Question: I'm sending my client a build through Test Flight (via iTunes Connect) and he's receiving this error in Test Flight app when opening link coming from iTunes Connect

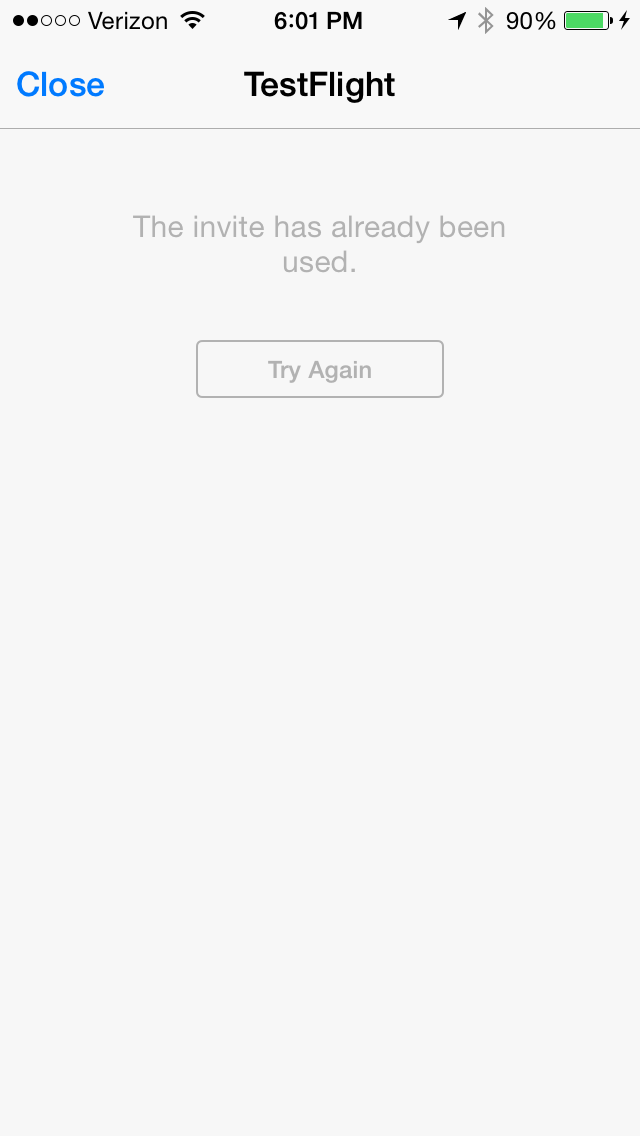
Answer: This may be caused by a number of reasons.
1. Try to send another invitation to him The easiest way to solve this problem is to send another invitation to the person who tests it. Either register another internal user for testing or get another email via external users.
2. Do not open the link on your computer or iPhone Since TestFlight was taken over by Apple, builds aren't tied to devices anymore, what leads to apple distributing apps by unique links. Each and every link you get an be used only once. If you open this link or install a build through it it becomes unusable.
3. Apple's Mistake There's a minor chance that Apple made a mistake and gave you a used link. This is my last point, as the odds are really small.
In any way, just resend a new link. You can do that by following point 1.
I hope that helps.
Julian
As the asker himself added as comment, only adding a user won't make the trick. You have to enable Internal Testing for him under users and roles and also turn on internal testing for the app too. The problem was resolved, as the "client" was sharing his link and using it twice, even that doesn't work